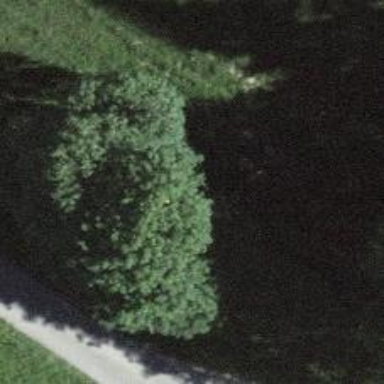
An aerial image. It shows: Single tag "natural: tree."